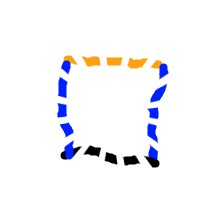
Shape: square